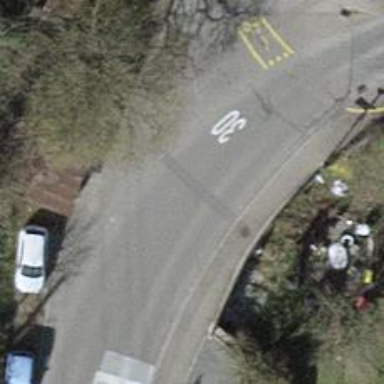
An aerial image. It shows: Road with traffic signals.